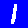
Digit: 1